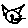
Label: cat